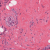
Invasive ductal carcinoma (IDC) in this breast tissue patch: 1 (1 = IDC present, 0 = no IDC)